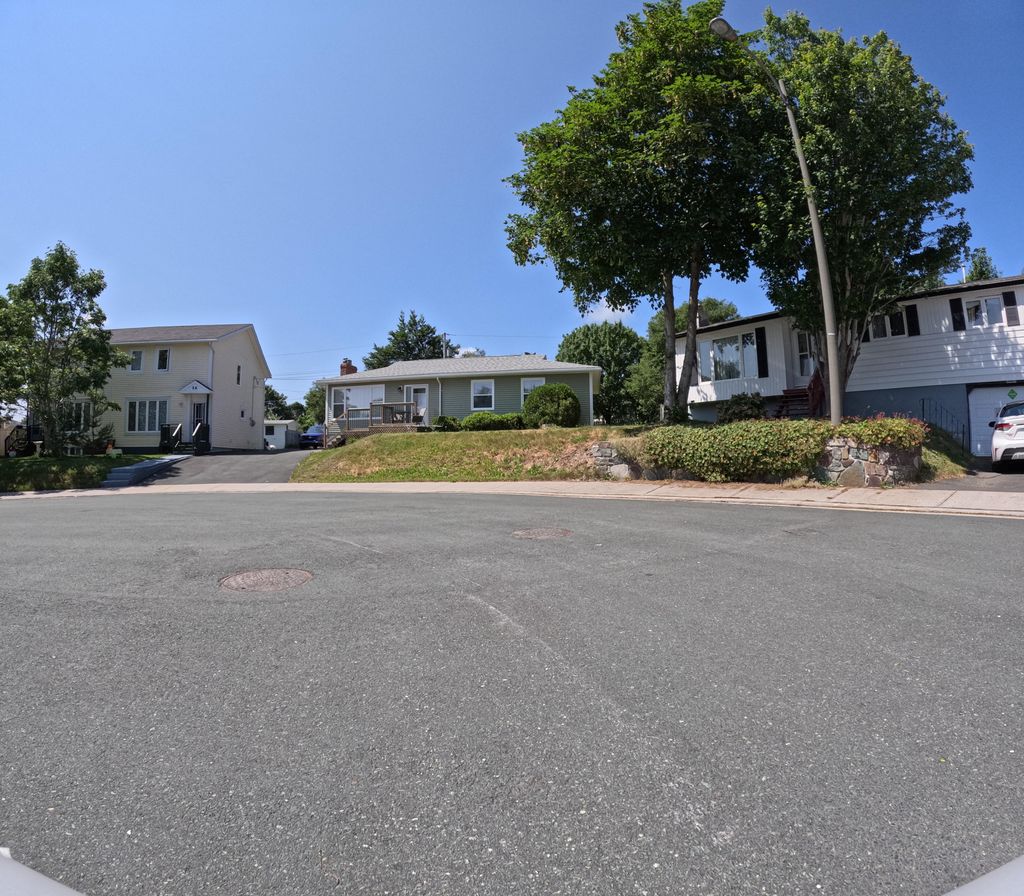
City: st_johns